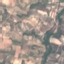
Label: PermanentCrop